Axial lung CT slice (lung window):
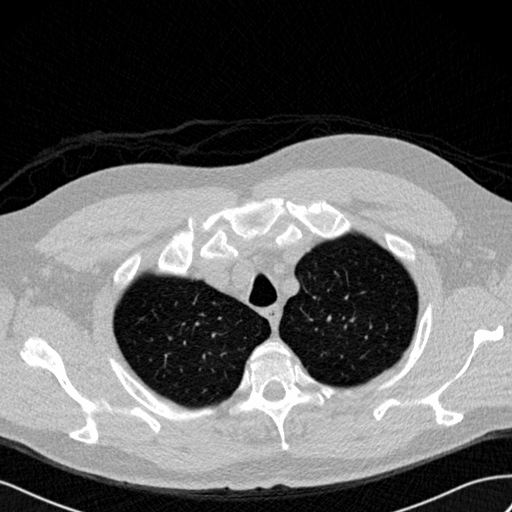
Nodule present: no